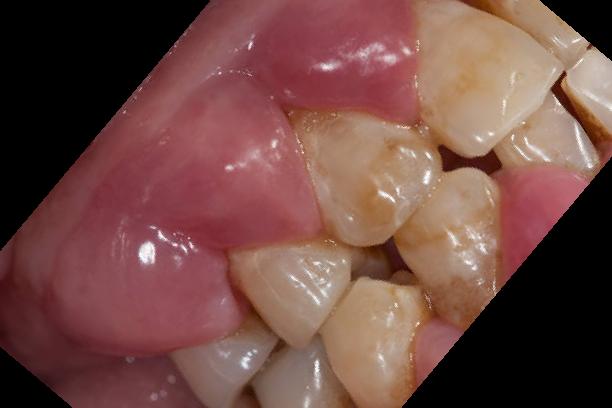
Condition: Calculus